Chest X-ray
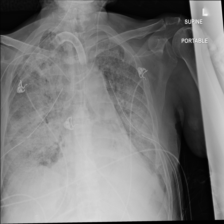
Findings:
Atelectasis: negative
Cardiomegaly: negative
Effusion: negative
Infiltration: positive
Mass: negative
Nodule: negative
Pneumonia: positive
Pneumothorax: negative
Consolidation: negative
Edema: positive
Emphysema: negative
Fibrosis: negative
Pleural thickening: negative
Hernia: negative